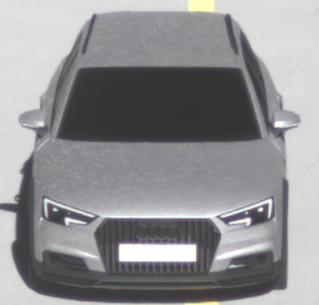
Make: Audi
Model: A4 Allroad 45 TFSI
Detailed model: A4 (B9) allroad
Model produced from: 2019/02
Model produced until: 2019/05
Doors: 5
Color: white
Road condition: dry road
Daytime: morning or afternoon
Contrast: high contrast